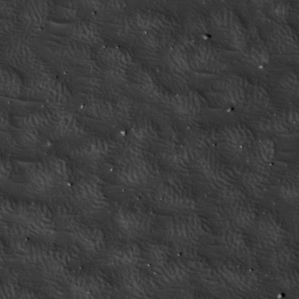
Label: non_frost